Question: Count the number of objects in the diagram.
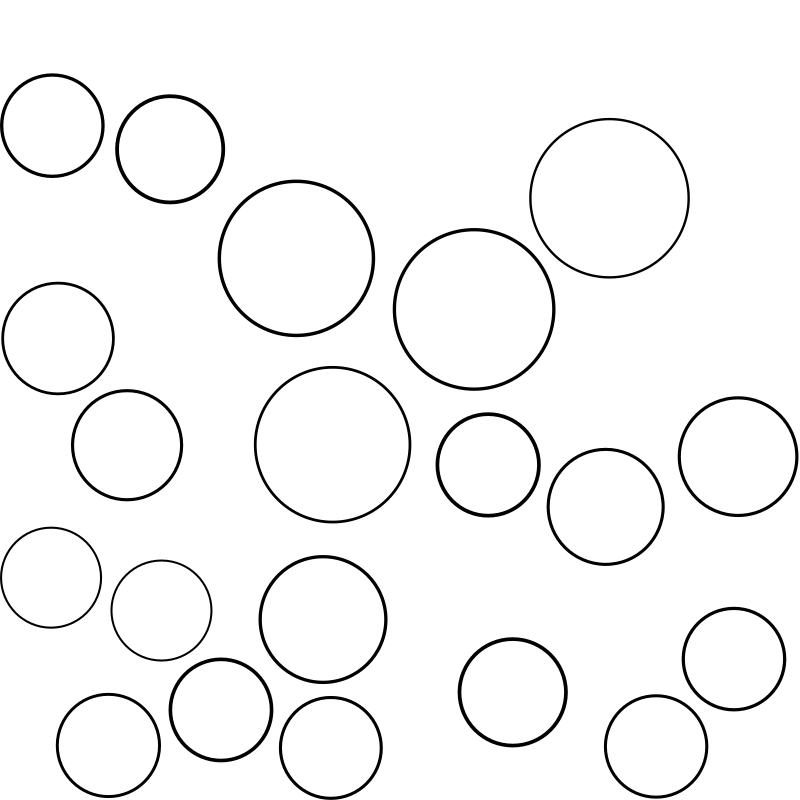
Answer: 20